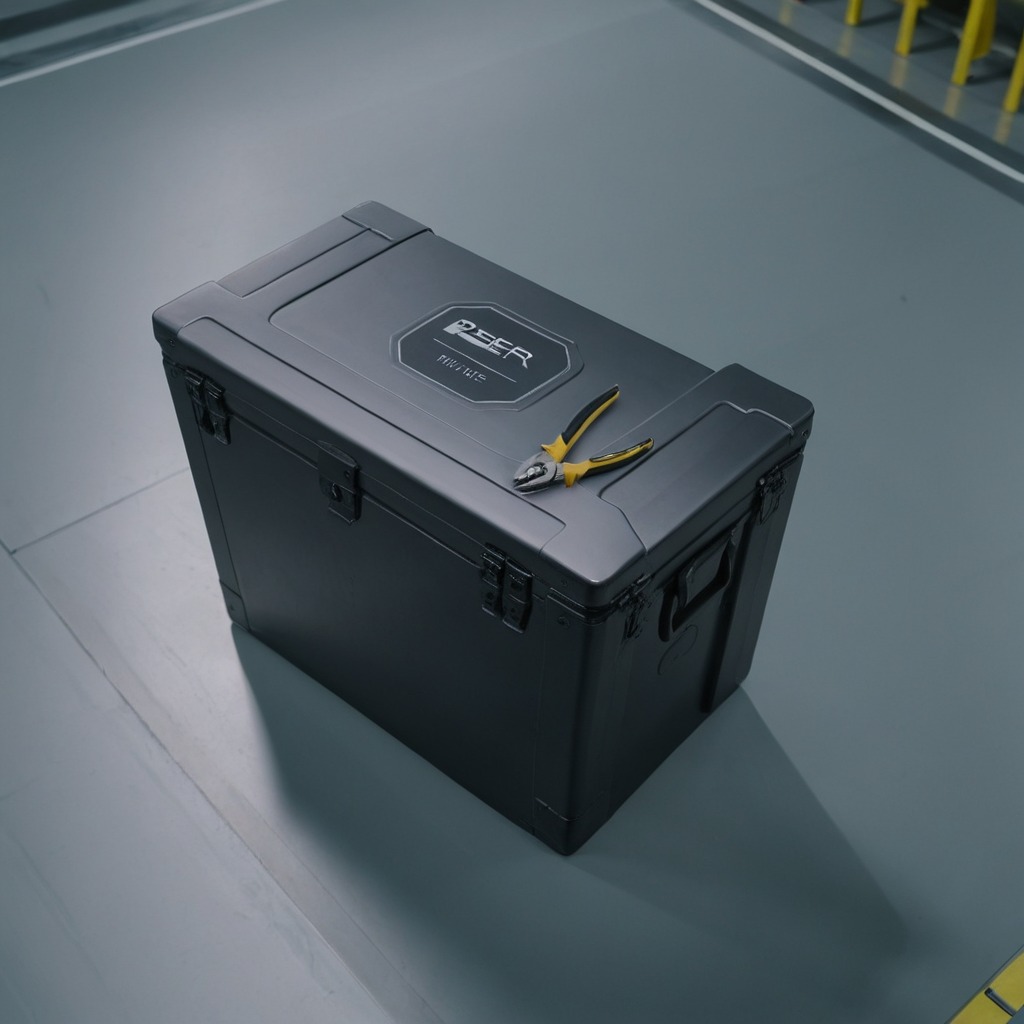
A plier is lying on the toolbox surface in an airplane hangar workshop 8K.